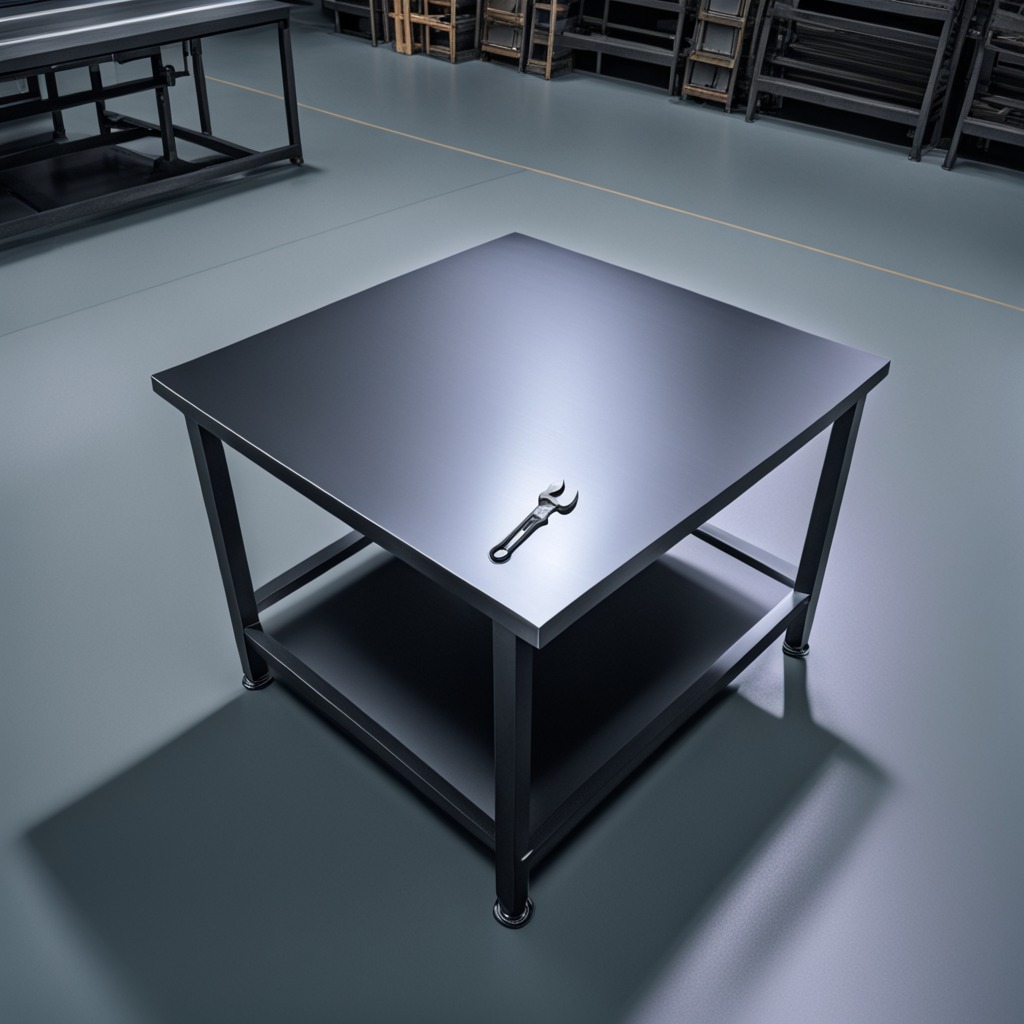
An wrench is lying on the clean empty table in the basement in the evening soft directional lighting on the tabletop realistic grain studio-quality clarity centered framing